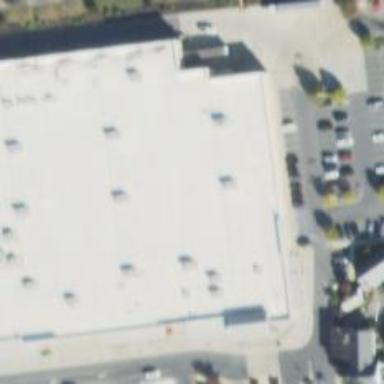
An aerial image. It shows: Department store building.